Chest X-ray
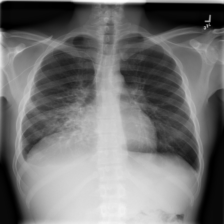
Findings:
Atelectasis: negative
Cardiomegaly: negative
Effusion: positive
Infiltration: negative
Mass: negative
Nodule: negative
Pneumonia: negative
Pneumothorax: negative
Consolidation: negative
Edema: negative
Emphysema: negative
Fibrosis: negative
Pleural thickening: negative
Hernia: negative